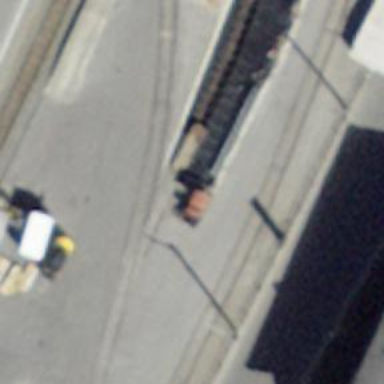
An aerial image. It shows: Railway buffer stop.